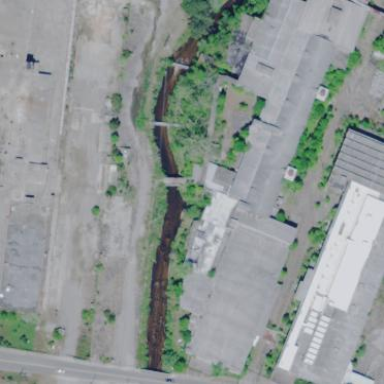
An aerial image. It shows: Industrial building.